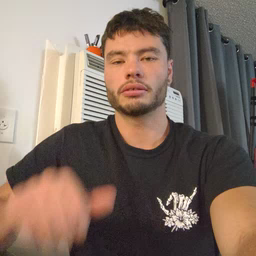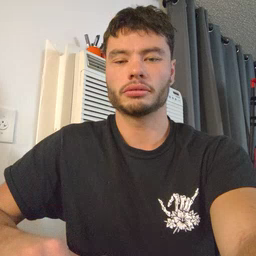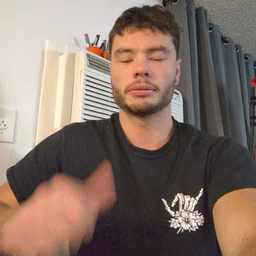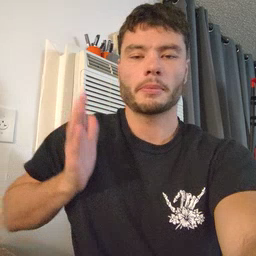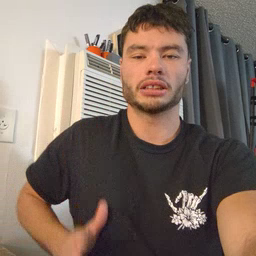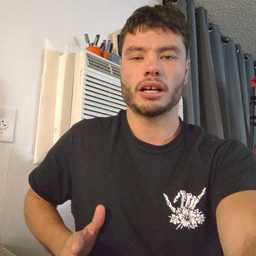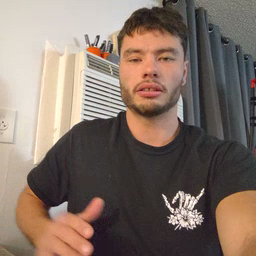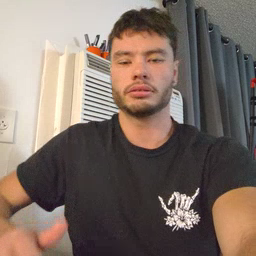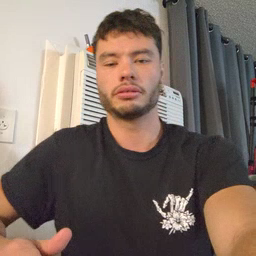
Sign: beside